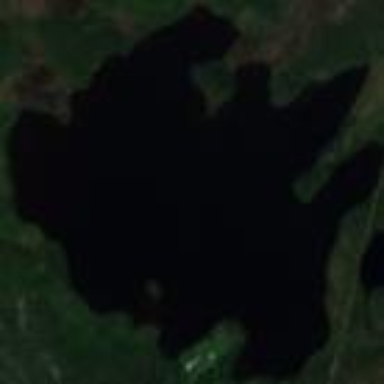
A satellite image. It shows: Beautiful lake surrounded by nature.